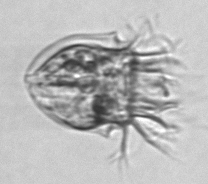
Label: Tintinnina